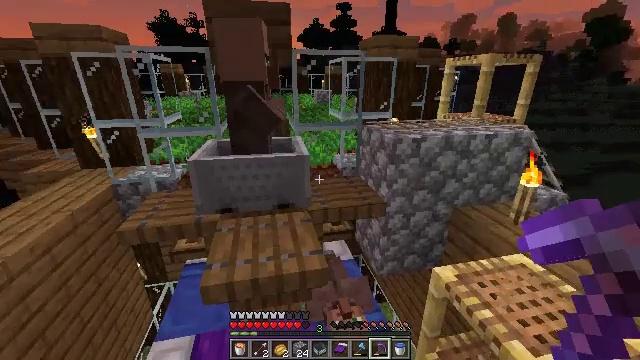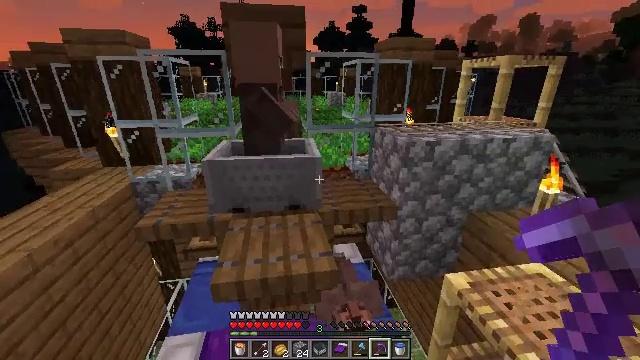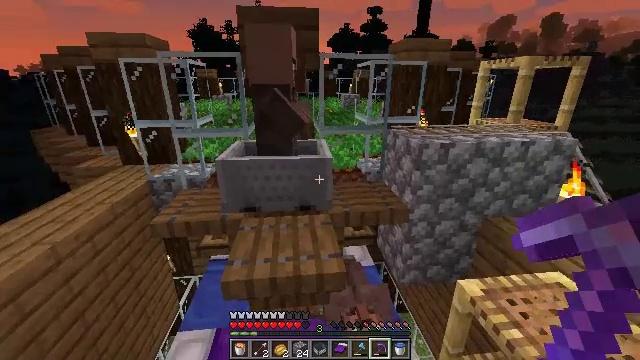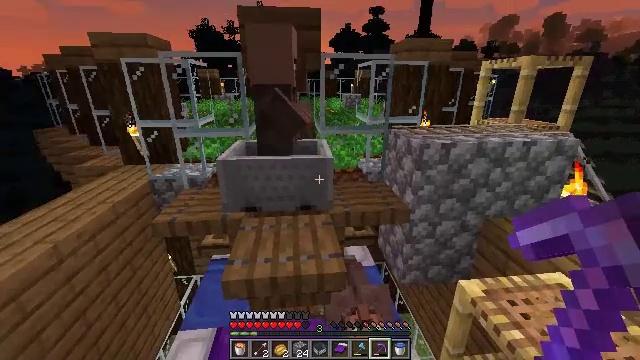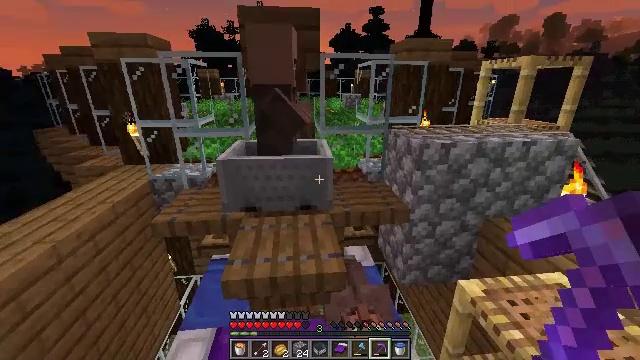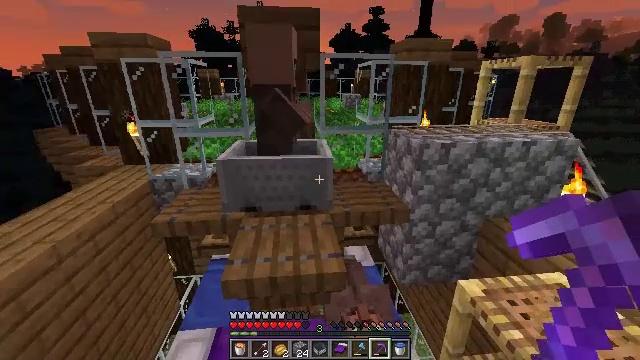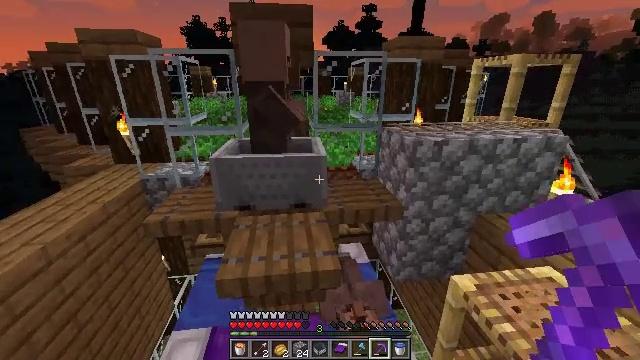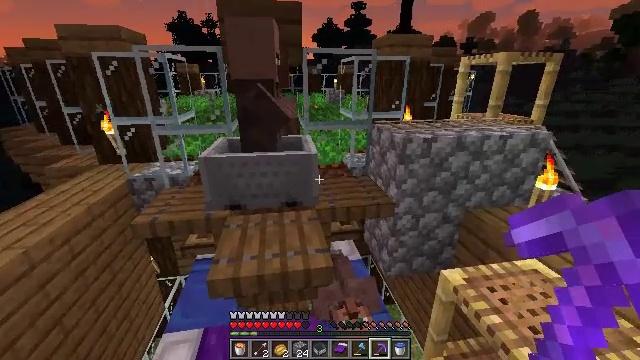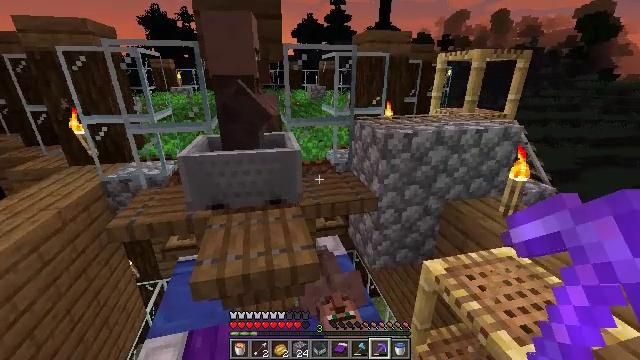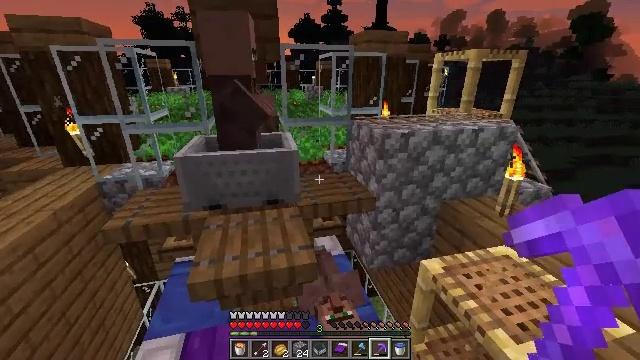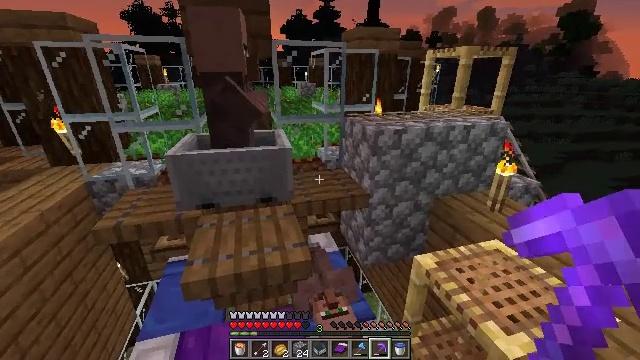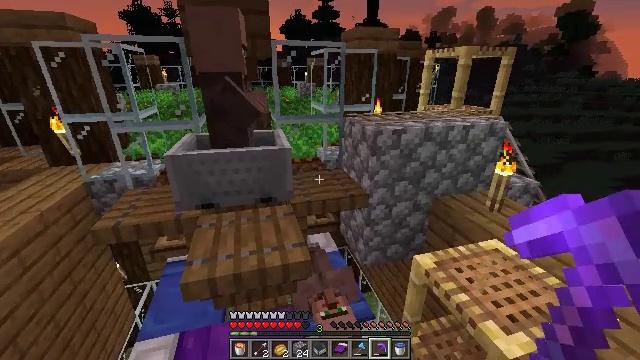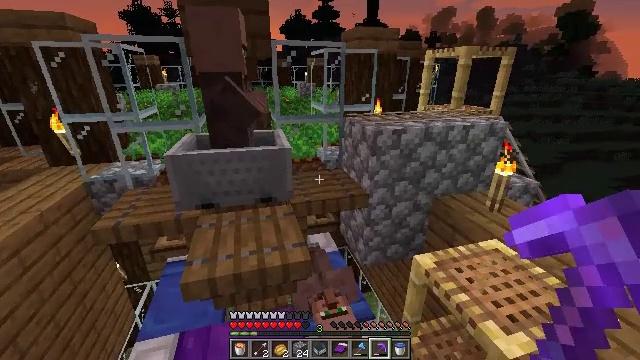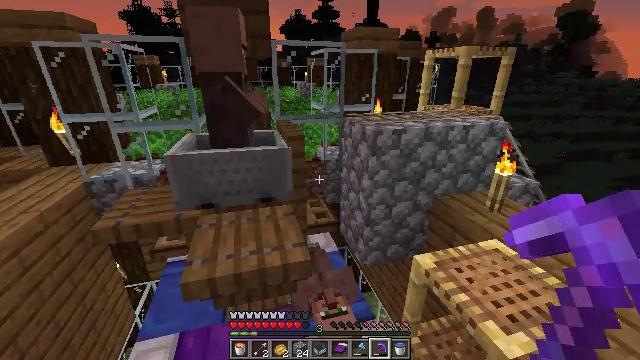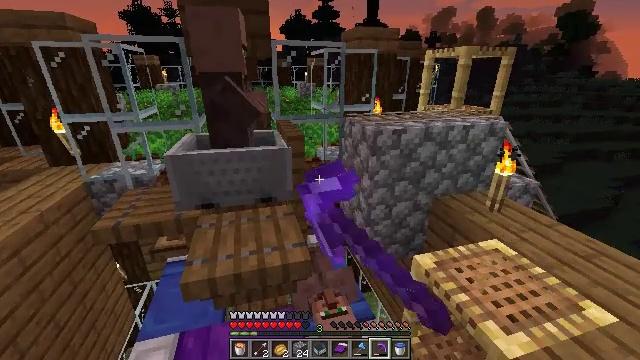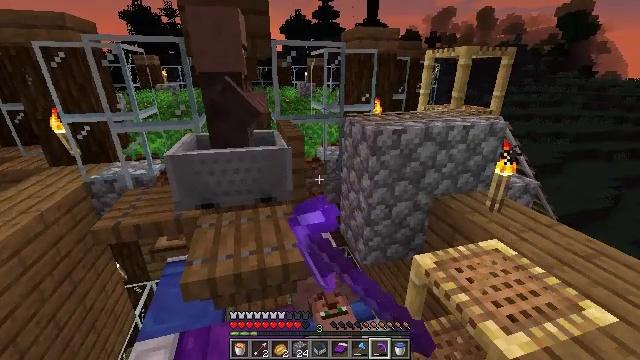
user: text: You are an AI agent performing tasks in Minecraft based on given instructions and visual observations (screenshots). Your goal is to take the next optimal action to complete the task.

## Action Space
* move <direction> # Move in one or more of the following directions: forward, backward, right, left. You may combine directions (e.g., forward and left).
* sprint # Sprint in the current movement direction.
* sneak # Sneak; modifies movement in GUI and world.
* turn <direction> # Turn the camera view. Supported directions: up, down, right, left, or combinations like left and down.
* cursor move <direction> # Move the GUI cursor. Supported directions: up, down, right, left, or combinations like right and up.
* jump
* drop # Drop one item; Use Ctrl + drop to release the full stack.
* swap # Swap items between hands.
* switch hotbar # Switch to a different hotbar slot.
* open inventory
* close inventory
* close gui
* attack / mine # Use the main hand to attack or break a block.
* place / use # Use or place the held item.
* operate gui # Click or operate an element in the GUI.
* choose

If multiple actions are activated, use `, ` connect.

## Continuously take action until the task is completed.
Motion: motion action
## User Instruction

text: Mine cobblestone to craft tools and furnaces.
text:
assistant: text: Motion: turn left
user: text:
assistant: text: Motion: turn left
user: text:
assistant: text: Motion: no_op
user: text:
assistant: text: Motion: no_op
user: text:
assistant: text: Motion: no_op
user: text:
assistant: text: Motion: turn right
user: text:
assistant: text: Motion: turn right
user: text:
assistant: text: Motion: turn right
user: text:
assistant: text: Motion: no_op
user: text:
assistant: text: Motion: turn right
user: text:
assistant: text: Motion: no_op
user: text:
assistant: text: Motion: no_op
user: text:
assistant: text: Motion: use / place
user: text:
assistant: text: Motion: use / place
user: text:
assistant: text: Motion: use / place
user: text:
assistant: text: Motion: no_op
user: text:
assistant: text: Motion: no_op
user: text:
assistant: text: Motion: no_op
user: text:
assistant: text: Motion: no_op
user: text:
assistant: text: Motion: turn left and down
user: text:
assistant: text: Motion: turn left and down
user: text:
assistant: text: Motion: turn left and down
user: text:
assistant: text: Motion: turn left and down
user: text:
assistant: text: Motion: no_op
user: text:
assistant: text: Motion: no_op
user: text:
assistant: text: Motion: no_op
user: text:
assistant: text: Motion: no_op
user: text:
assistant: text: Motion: no_op
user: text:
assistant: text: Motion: use / place
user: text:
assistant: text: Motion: use / place